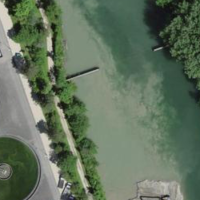
EUNIS habitat code: 15
Species observed at this site:
Squalius cephalus